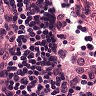
Metastatic tissue present: no